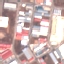
Land use / land cover: Industrial